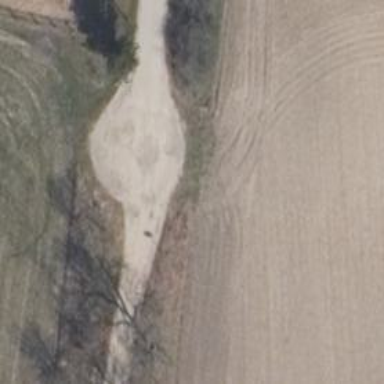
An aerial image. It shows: Unclassified road with pebblestone surface.